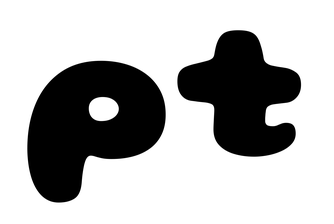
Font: Gluten_Black